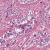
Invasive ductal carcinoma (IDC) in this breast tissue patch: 1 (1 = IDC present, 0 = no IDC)